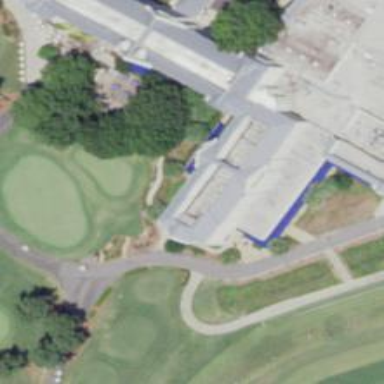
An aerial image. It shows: Pathway for golfing.